This is a demodulated (Hilbert-envelope) spectrum computed from a bearing vibration snapshot; the dashed markers indicate where each bearing fault type would appear (BPFO, BPFI, BSF, FTF). Determine the bearing's health state. Answer with exactly one of: normal, inner_race, outer_race, ball.
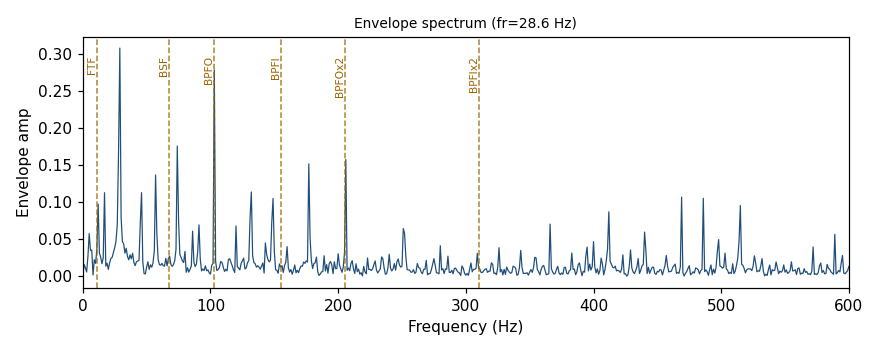
Answer: outer_race